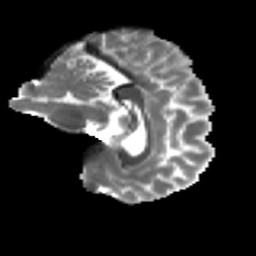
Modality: T2w
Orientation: sagittal
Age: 30
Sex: female
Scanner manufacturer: ge
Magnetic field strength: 3 T
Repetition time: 7.8 s
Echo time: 0.061 s